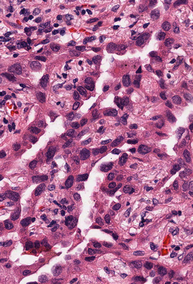
Tumor epithelial tissue: yes
Tumor-associated stroma tissue: yes
Normal tissue: no